Field crop: maize
Growth stage: 1
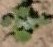
Species: chenopodium